Here is the raw accelerometer signal from a rotor rig, plotted against time. Determine the machine's mechanical condition. Answer with exactly one of: normal, misalignment, unbalance, looseness.
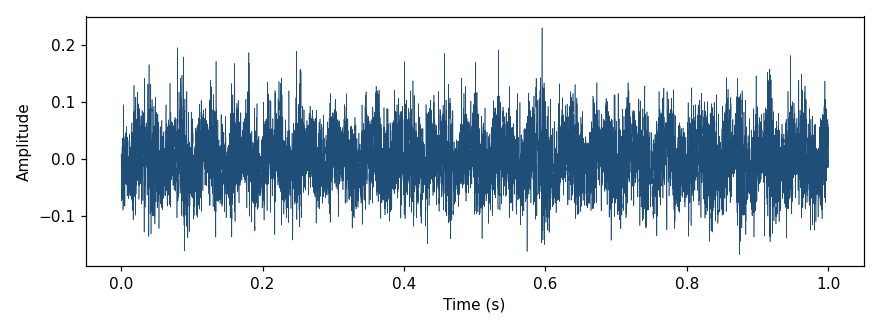
Answer: unbalance